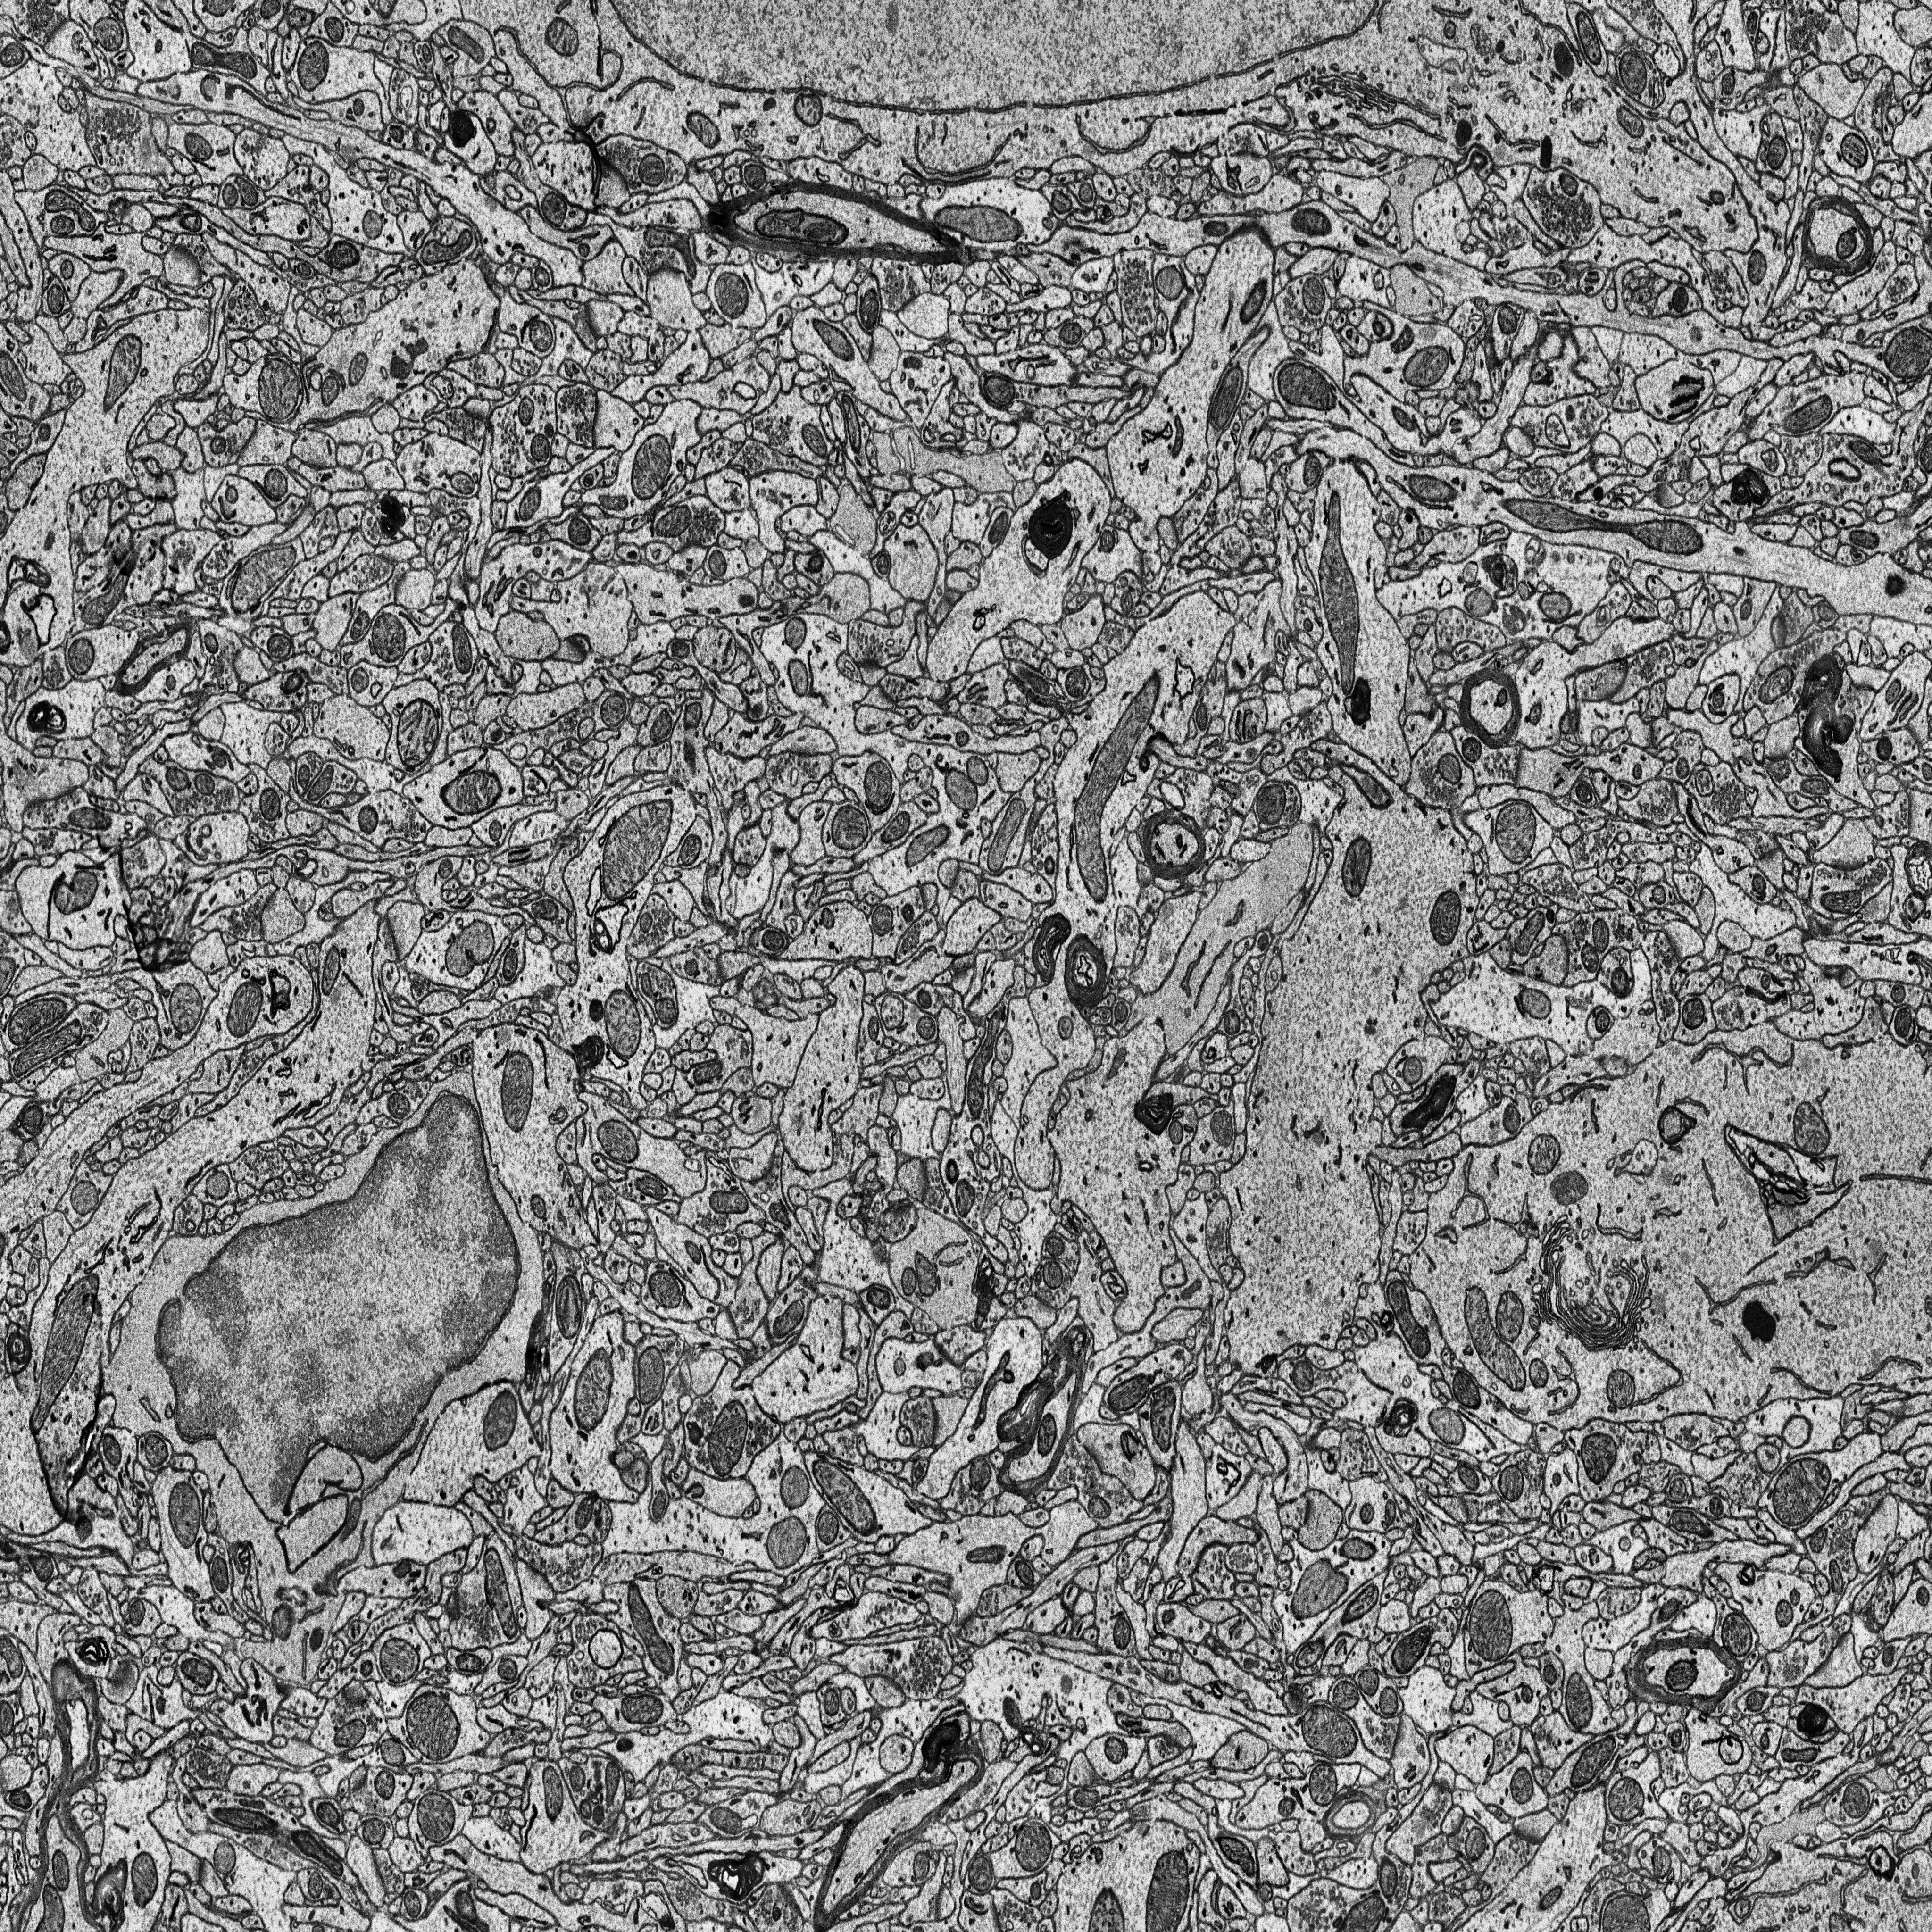
Electron microscopy slice of rat cortex tissue
Slice depth (z): 100
Mitochondria instances in slice: 374